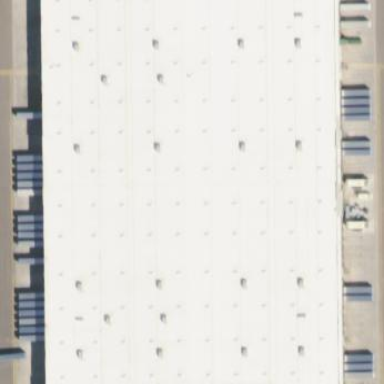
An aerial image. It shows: Warehouse building used as post depot.